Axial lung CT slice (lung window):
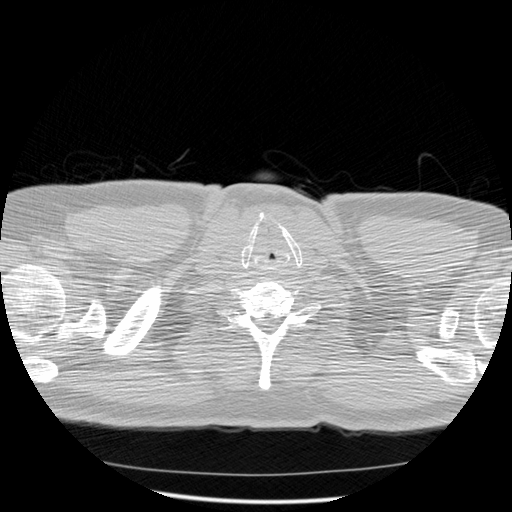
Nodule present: no